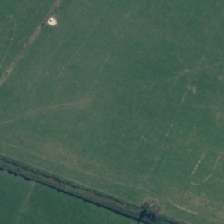
Land cover: shortrotation_cropland